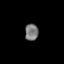
Tissue: prostate
Cell type: Fibroblasts
Senescence score: 0.8245
Nuclear area (px): 217
Mean DAPI intensity: 121.115